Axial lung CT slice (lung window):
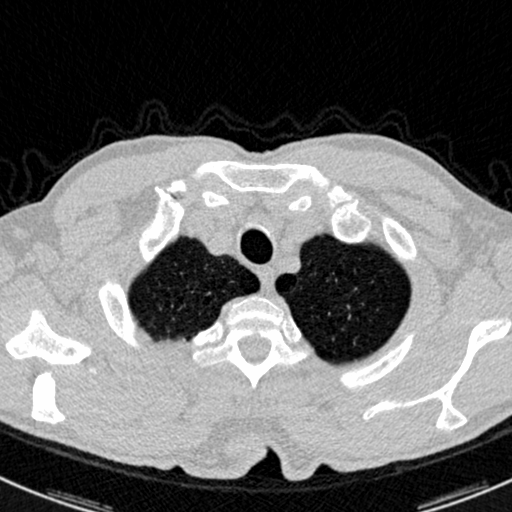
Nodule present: no